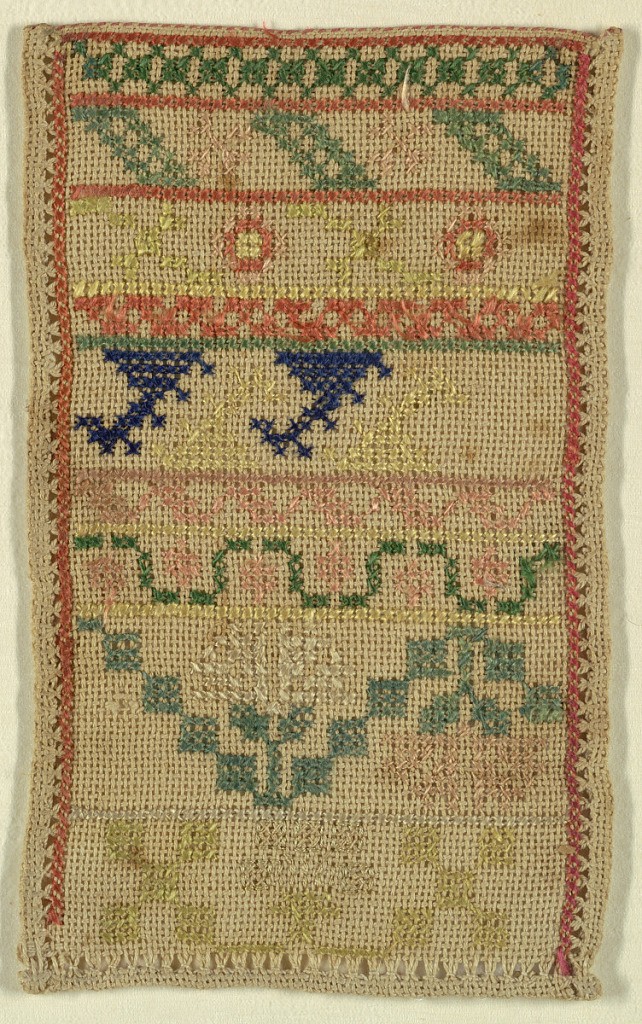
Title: Sampler
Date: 19th century
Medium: silk on linen Technique: cross stitch on plain weave foundation; withdrawn element work with overcasting (hemstitching) on three sides; counted stitches
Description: Nine bands of geometric and floral patterns in bright colors.